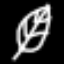
Label: leaf